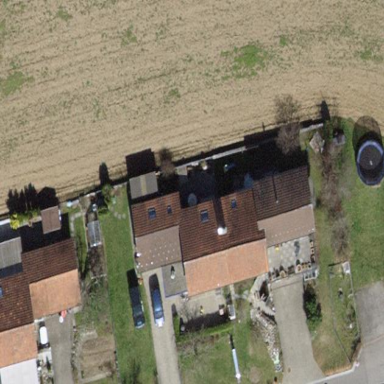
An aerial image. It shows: Semidetached house with gabled roof.